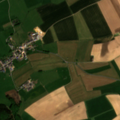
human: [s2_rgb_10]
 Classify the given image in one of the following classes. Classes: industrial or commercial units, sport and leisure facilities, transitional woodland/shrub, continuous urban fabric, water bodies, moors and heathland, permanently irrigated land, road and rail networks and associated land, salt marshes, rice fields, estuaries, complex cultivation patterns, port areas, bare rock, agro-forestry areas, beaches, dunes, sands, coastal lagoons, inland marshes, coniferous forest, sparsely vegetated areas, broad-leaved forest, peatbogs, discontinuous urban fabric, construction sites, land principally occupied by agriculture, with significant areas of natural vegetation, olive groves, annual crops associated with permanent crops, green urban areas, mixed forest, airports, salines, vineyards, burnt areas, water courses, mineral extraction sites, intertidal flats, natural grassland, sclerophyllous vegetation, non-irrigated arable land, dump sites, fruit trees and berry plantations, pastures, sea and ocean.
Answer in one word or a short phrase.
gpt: discontinuous urban fabric, non-irrigated arable land, complex cultivation patterns, land principally occupied by agriculture, with significant areas of natural vegetation, broad-leaved forest